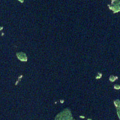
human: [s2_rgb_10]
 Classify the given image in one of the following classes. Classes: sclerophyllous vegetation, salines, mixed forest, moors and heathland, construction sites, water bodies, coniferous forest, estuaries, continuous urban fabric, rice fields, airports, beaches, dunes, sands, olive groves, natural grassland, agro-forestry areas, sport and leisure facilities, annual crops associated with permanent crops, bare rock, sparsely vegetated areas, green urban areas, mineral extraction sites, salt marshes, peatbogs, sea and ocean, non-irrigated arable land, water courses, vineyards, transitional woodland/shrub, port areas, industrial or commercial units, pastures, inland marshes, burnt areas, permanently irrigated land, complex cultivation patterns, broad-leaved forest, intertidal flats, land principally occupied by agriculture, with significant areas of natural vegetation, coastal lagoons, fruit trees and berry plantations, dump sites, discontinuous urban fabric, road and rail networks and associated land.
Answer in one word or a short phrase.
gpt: mixed forest, water bodies